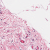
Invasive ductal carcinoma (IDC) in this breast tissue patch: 0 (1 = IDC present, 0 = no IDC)